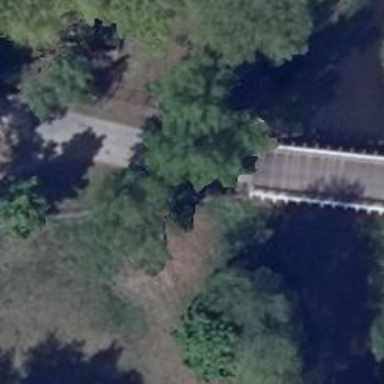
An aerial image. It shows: Residential road with bridge.